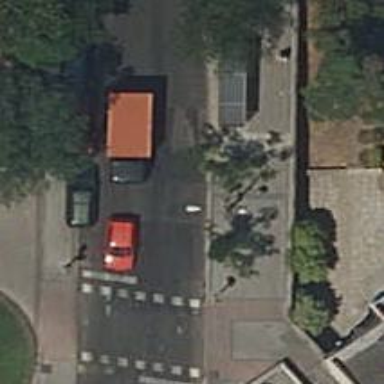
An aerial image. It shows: Bus stop with sheltered platform for public transport.